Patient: sex F, age 73
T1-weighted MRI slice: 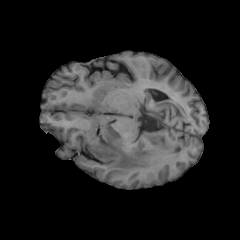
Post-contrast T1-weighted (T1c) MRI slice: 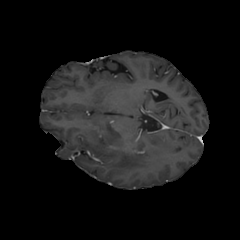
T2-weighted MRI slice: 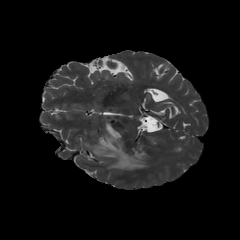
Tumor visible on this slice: yes
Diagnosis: Glioblastoma, IDH-wildtype
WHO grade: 4